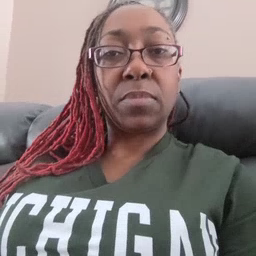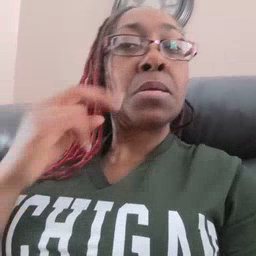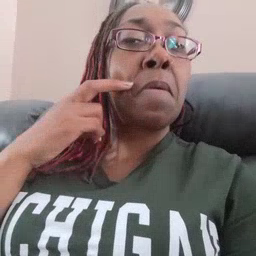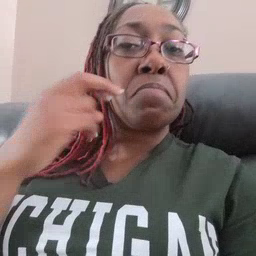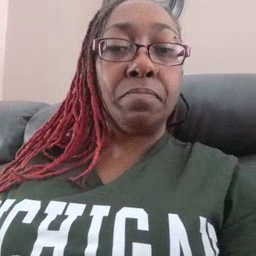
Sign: gum